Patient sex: M
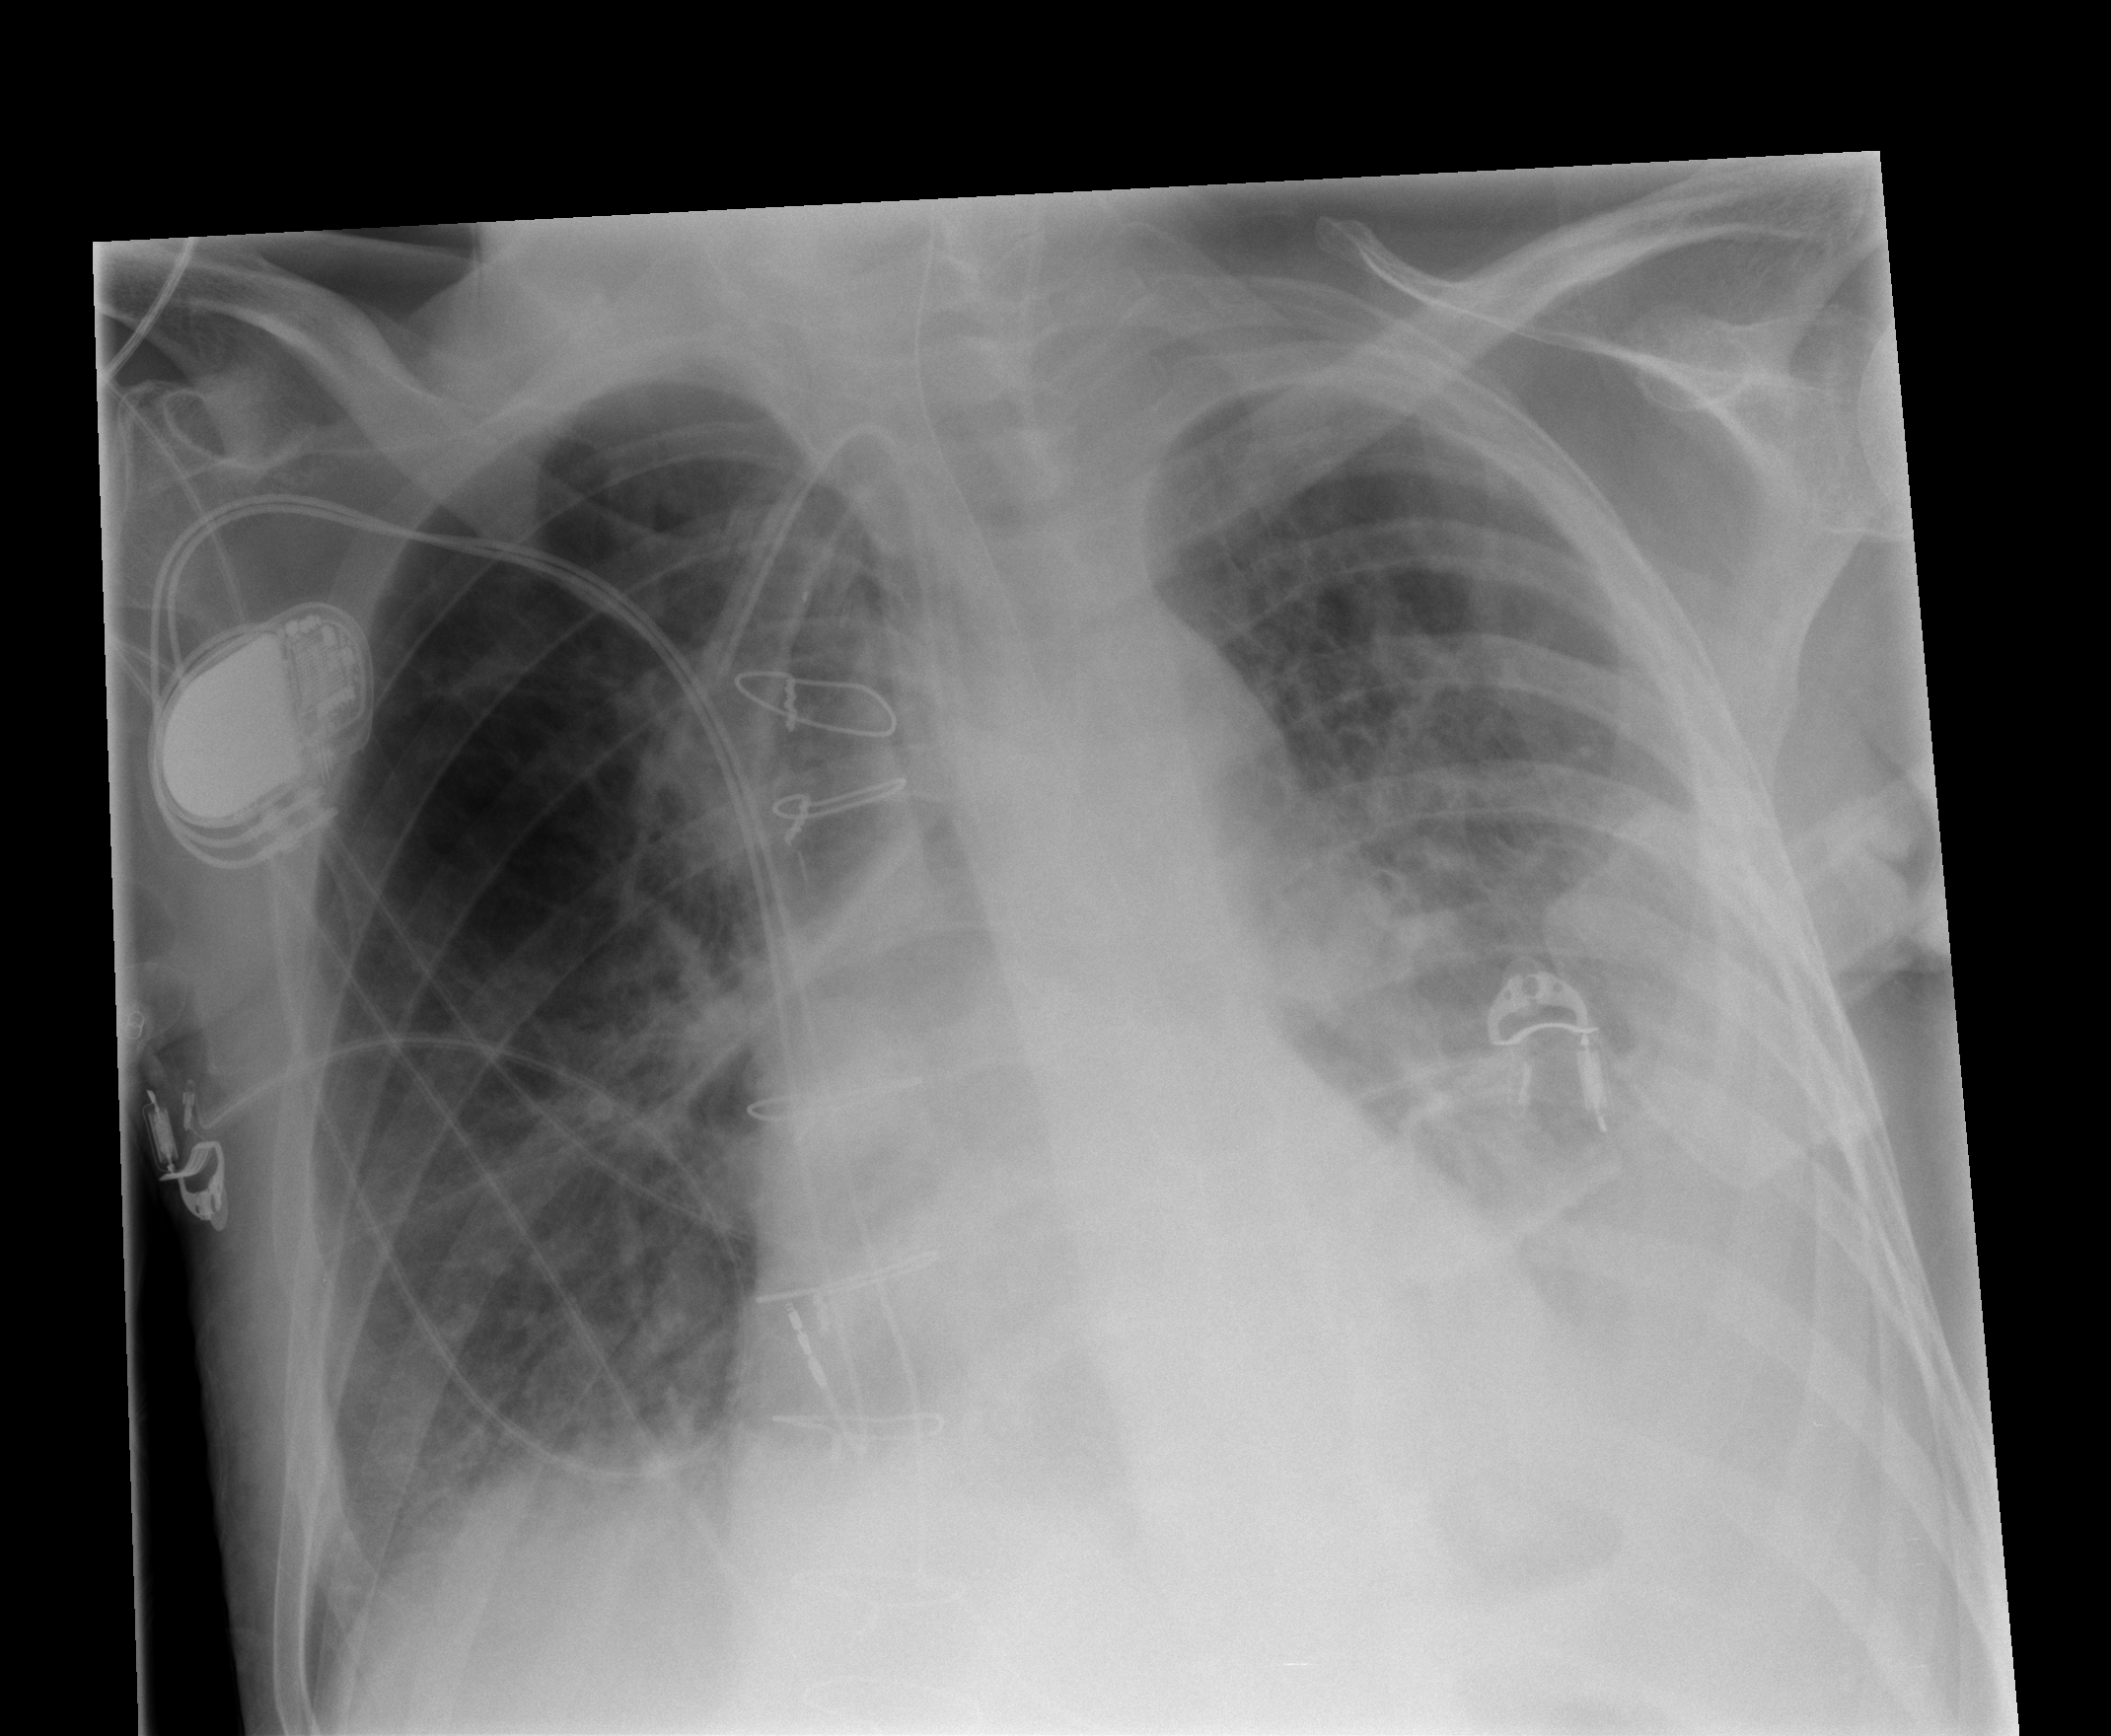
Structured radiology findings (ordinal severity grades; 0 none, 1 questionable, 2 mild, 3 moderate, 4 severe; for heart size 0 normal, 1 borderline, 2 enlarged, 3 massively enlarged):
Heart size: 2
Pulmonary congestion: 2
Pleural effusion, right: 0
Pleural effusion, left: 2
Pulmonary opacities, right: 1
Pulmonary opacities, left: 2
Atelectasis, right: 2
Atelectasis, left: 3